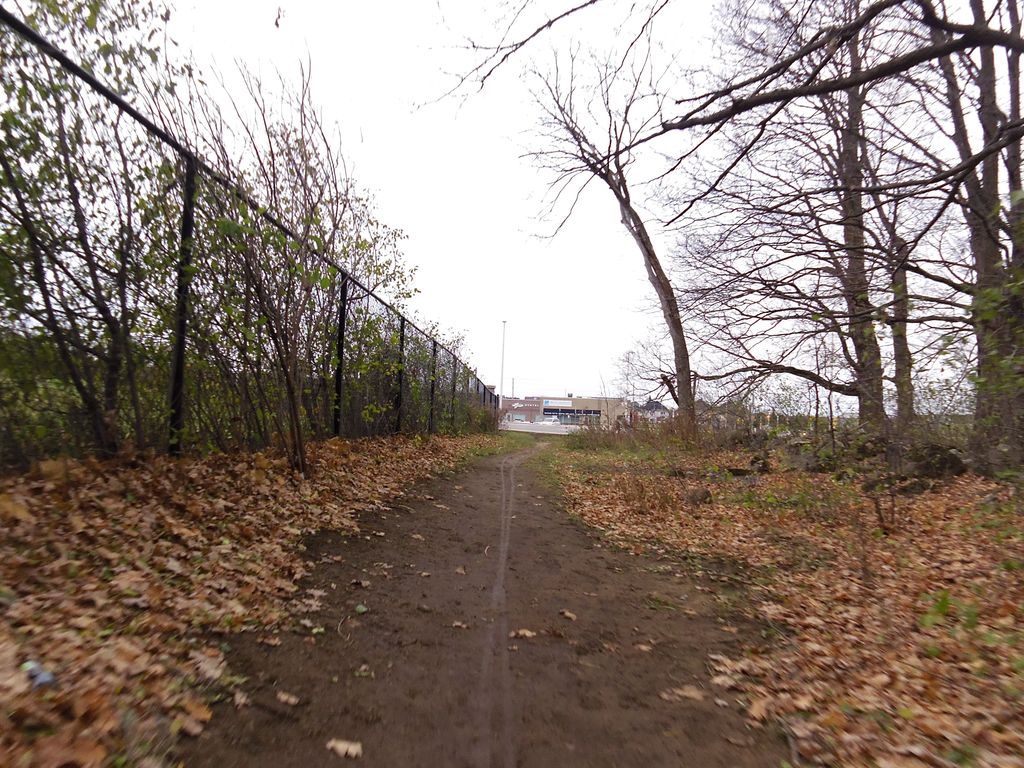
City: ottawa-gatineau